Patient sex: M
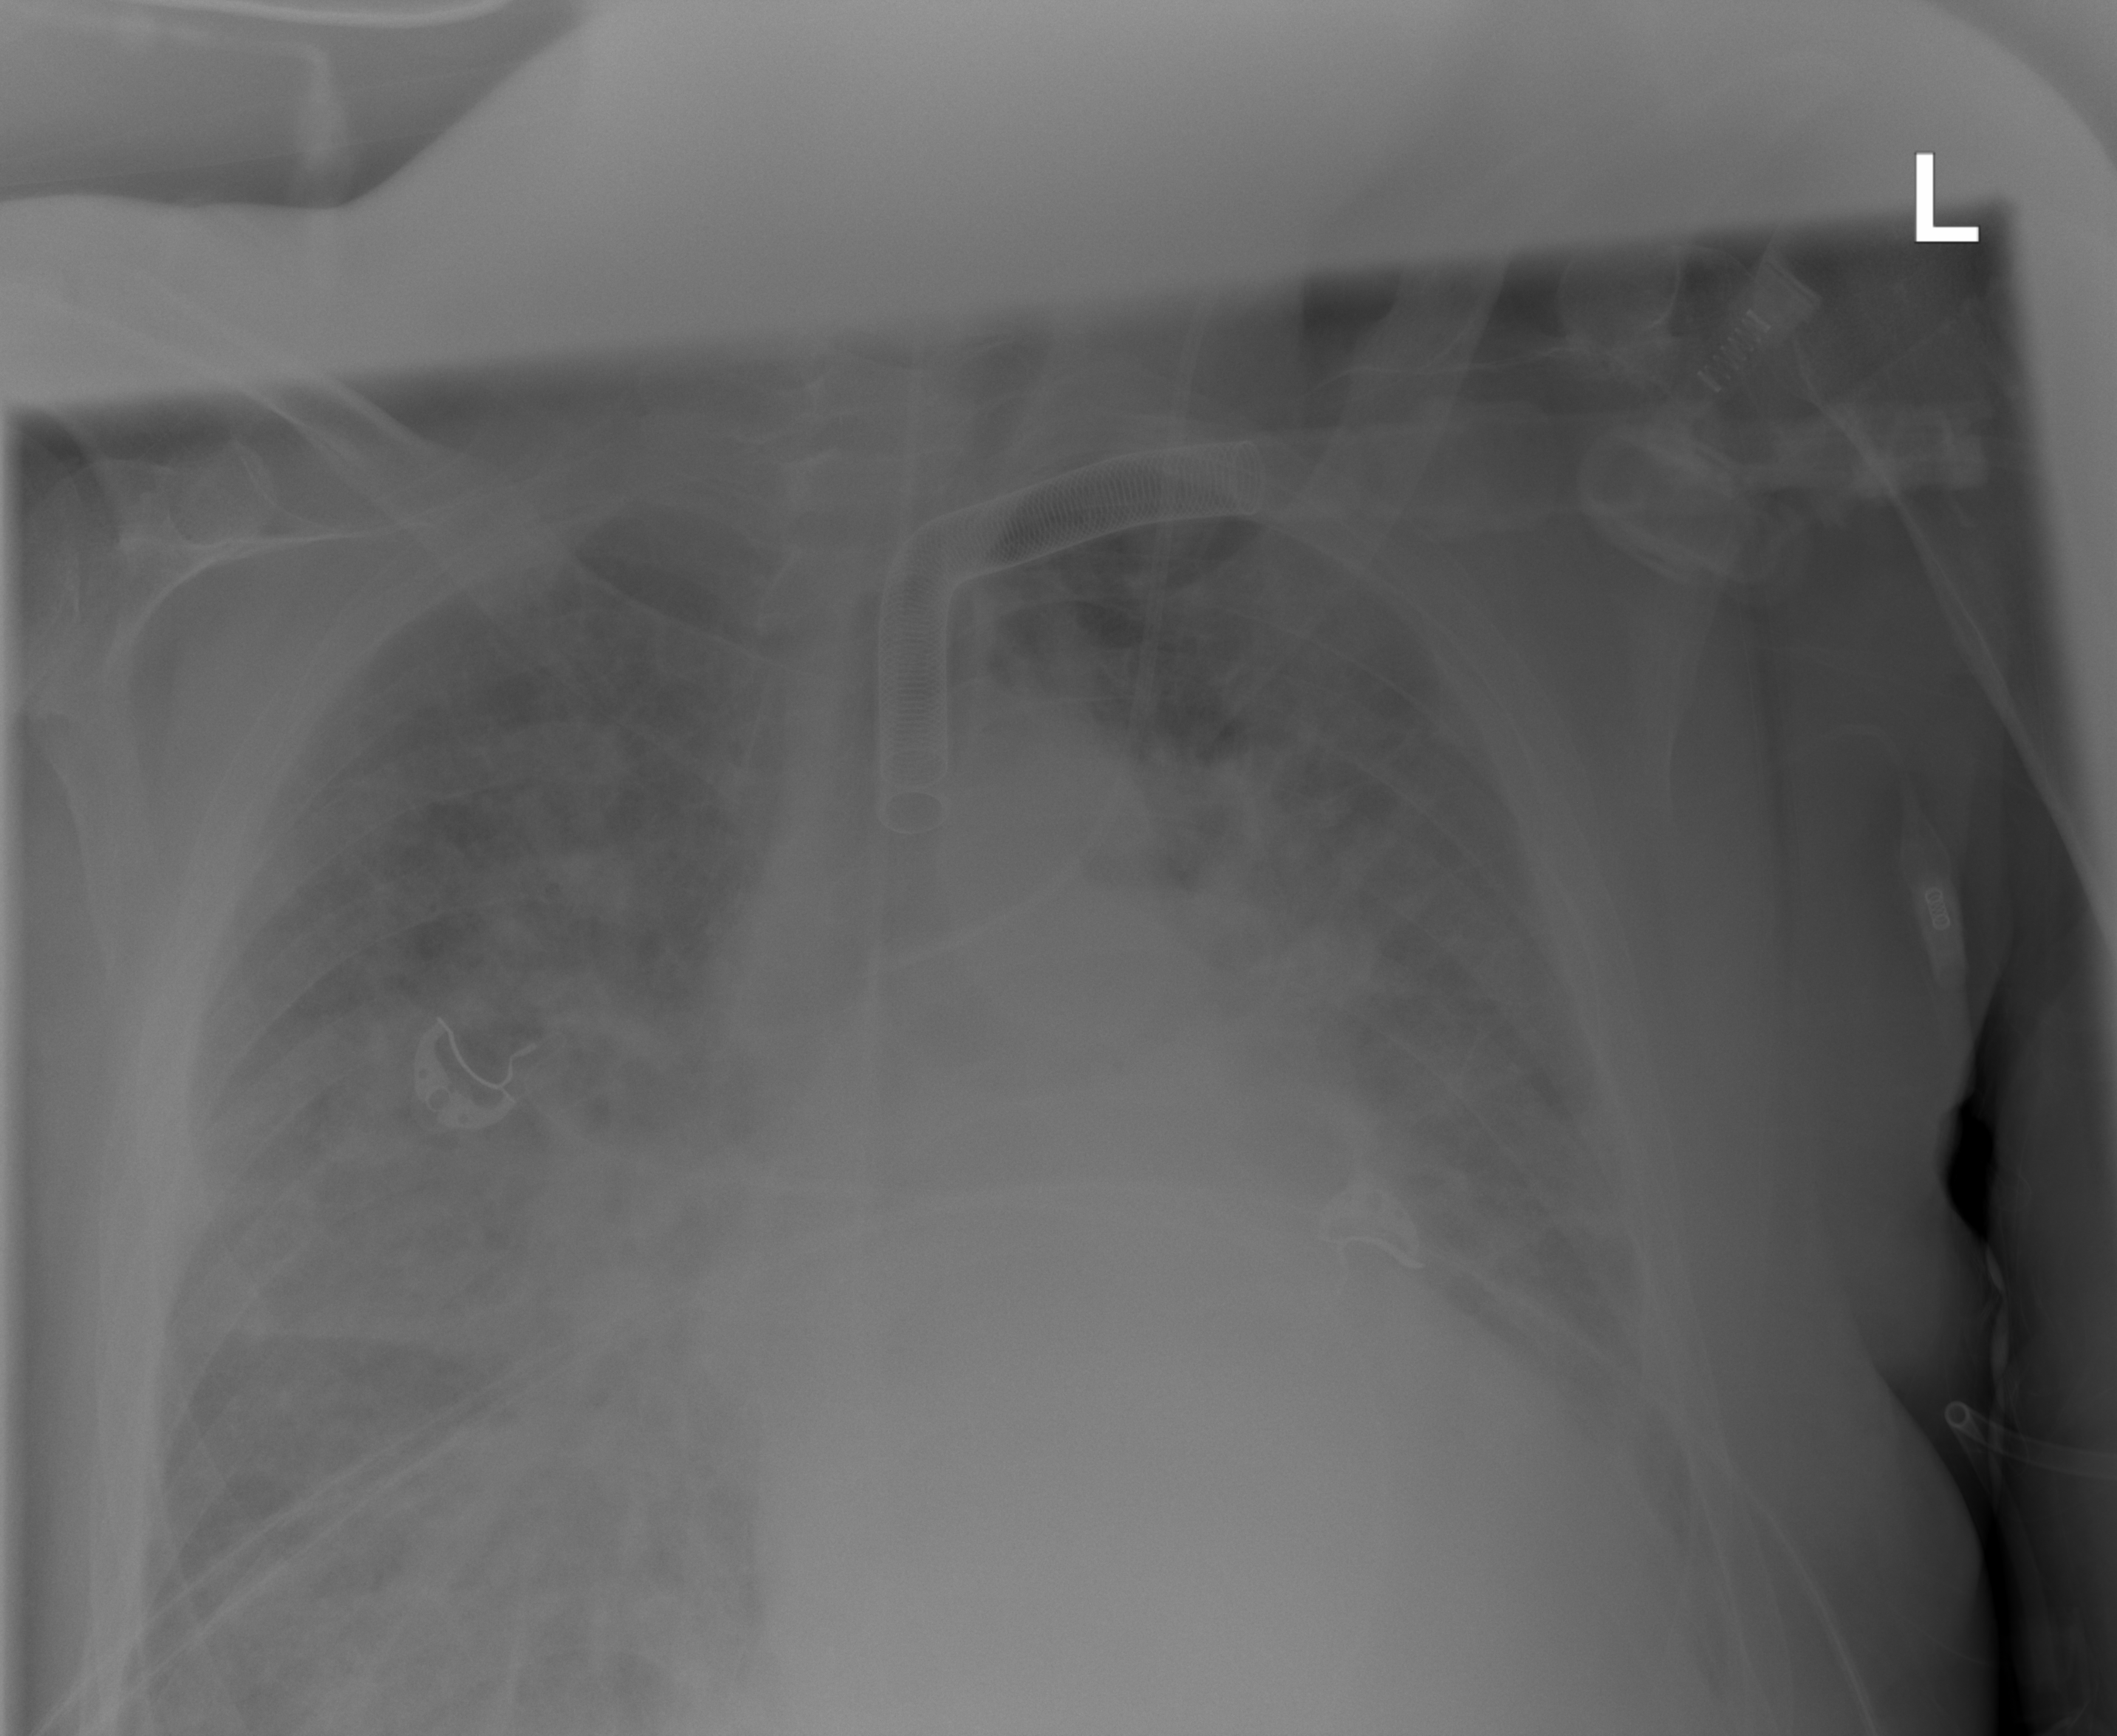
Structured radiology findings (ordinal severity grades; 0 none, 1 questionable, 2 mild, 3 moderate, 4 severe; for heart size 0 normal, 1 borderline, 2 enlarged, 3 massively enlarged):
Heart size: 2
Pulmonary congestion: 3
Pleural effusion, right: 2
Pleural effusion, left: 2
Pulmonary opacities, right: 3
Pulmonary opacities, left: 3
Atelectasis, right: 2
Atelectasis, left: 2